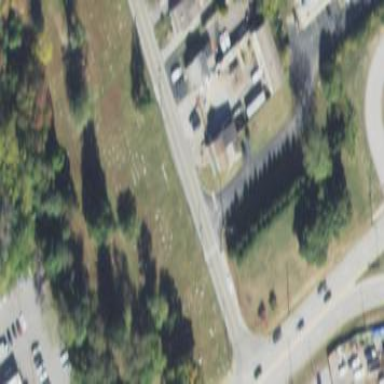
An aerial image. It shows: Cemetery.